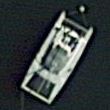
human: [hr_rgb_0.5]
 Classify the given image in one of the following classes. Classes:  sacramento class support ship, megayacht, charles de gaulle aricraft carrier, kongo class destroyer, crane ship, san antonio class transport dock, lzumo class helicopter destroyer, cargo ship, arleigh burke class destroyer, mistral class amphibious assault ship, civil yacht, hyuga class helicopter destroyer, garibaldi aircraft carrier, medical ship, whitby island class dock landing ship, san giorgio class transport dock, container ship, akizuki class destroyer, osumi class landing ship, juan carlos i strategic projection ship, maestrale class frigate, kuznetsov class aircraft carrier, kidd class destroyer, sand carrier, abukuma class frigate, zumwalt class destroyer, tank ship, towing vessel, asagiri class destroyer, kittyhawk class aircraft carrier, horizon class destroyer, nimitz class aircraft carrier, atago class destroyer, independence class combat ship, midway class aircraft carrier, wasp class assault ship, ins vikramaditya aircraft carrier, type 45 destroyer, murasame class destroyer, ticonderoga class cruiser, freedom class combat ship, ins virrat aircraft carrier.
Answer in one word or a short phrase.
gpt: Civil yacht